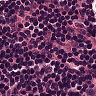
Metastatic tissue present: no